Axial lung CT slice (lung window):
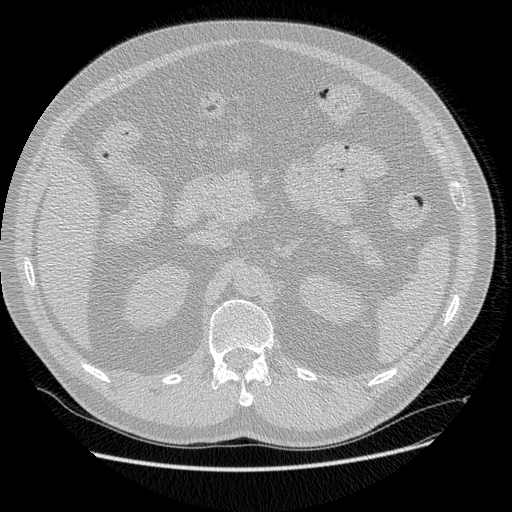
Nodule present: no